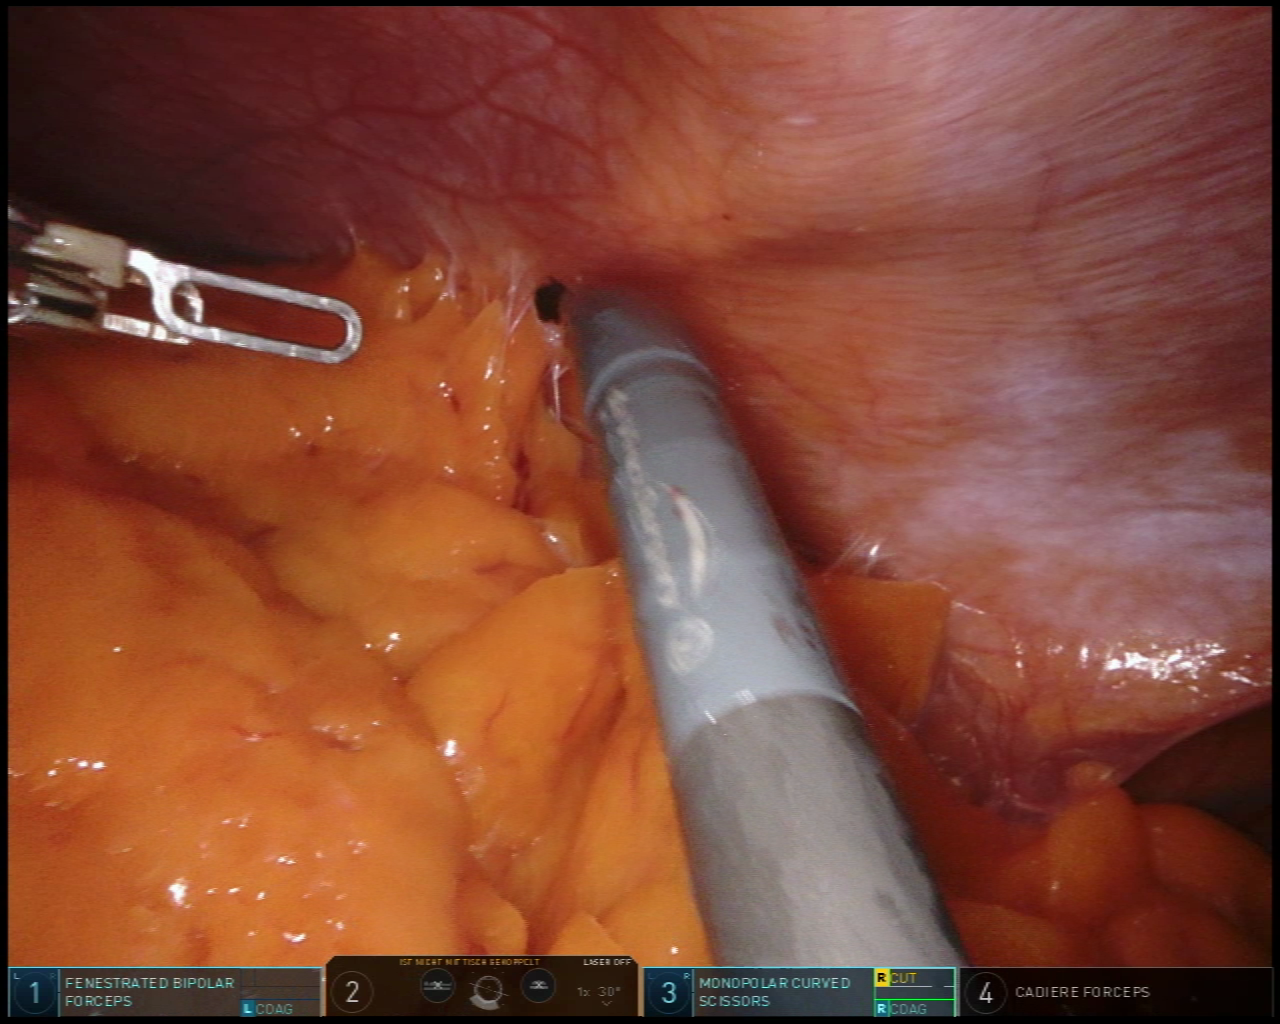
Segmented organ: abdominal_wall
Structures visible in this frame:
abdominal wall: yes
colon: no
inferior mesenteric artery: no
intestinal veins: no
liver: no
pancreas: no
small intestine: no
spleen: no
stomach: no
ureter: no
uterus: no
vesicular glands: no